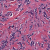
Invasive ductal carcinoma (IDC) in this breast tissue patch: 1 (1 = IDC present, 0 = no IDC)